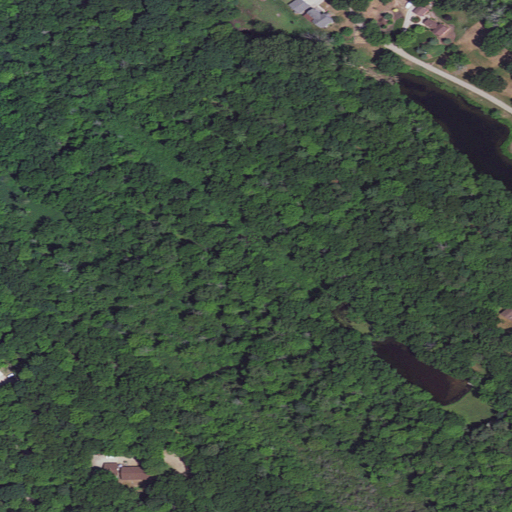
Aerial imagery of dune(s) in Michigan named Tobico Marsh Nature Area Dune and Swale Complex (Minor) containing deciduous forest, woody wetlands, mixed forest, open development, medium intensity development, low intensity development, pasture, and evergreen forest